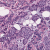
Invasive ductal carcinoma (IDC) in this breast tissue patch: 1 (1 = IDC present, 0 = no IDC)